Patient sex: M
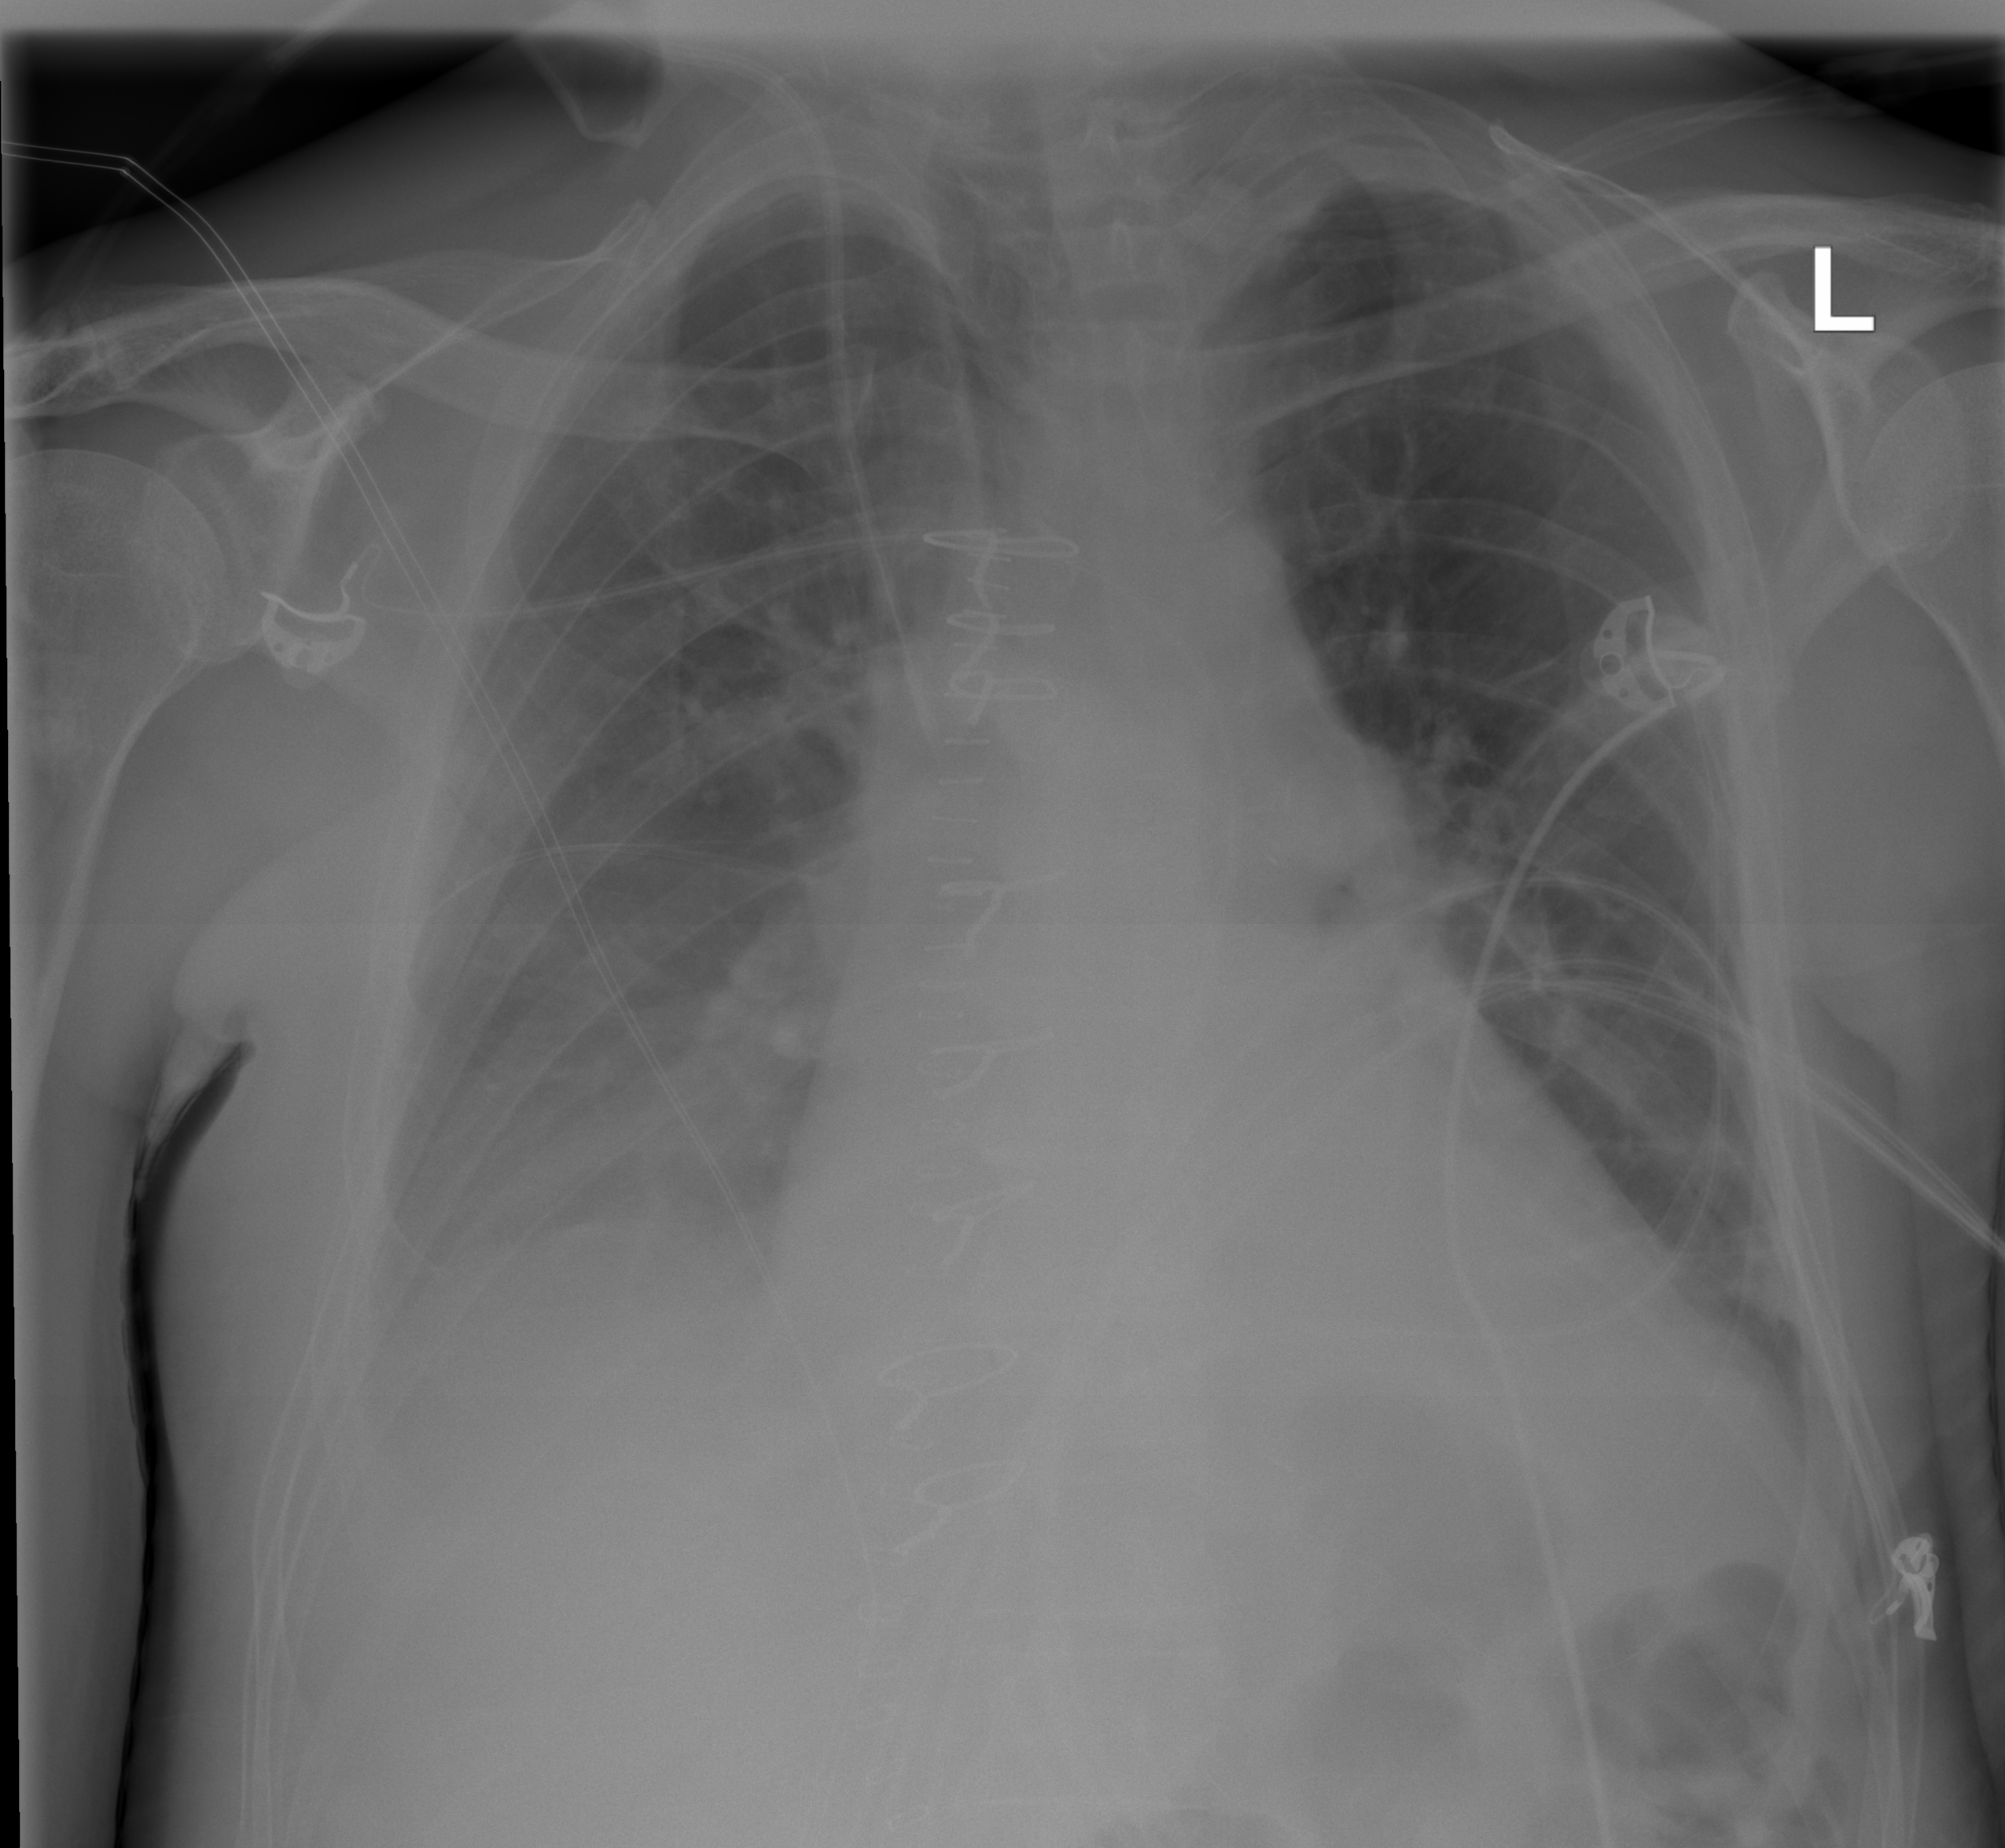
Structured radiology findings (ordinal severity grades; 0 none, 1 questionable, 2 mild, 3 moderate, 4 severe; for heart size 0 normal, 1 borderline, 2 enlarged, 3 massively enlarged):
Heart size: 2
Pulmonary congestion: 0
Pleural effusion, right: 2
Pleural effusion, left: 2
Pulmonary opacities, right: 2
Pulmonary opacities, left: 0
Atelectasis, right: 2
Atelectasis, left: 2